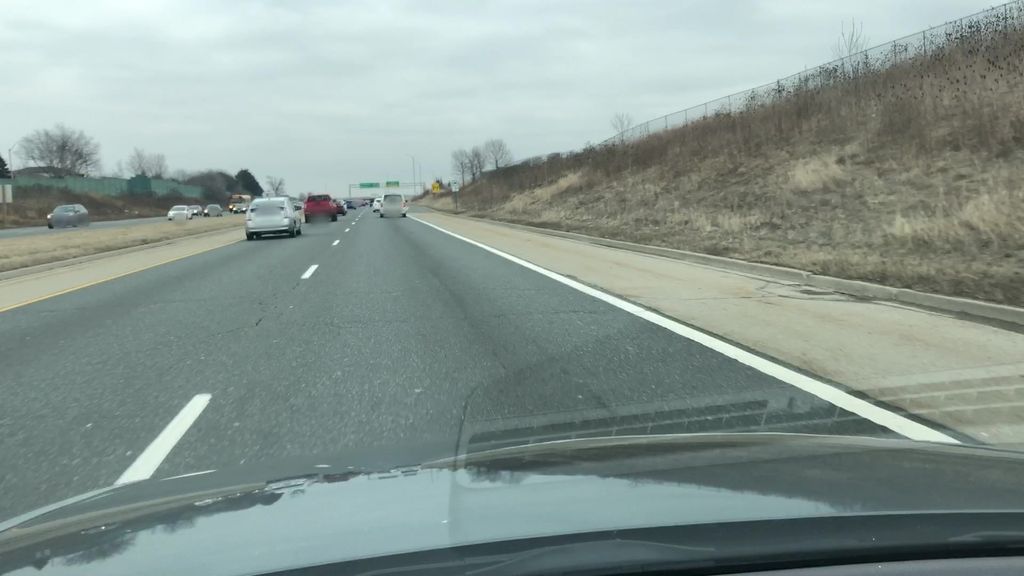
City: hamilton